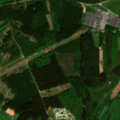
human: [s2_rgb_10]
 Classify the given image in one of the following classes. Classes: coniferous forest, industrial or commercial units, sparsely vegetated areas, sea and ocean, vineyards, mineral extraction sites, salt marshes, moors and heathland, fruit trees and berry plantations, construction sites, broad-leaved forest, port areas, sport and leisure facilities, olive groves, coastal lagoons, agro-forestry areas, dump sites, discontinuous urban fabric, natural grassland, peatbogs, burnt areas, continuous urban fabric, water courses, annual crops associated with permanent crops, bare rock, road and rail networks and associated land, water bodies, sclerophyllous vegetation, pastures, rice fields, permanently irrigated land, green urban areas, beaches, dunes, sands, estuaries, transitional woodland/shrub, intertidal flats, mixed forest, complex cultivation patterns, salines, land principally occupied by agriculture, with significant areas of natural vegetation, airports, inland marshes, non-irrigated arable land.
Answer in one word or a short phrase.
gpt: pastures, complex cultivation patterns, land principally occupied by agriculture, with significant areas of natural vegetation, mixed forest